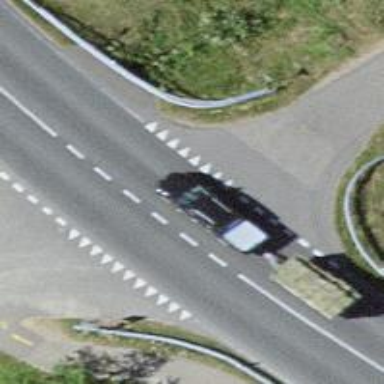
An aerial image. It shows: Road with "give way" sign.